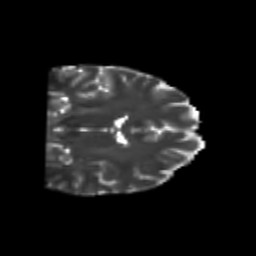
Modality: T2w
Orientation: coronal
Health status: healthy
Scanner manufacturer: philips
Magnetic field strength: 3 T
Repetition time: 6.964 s
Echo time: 0.092 s